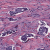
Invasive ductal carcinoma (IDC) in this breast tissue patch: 1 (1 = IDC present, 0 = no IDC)